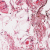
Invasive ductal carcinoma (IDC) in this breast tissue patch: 0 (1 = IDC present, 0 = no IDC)